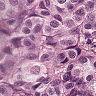
Metastatic tissue present: yes